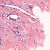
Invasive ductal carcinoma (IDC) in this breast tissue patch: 1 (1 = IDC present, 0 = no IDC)